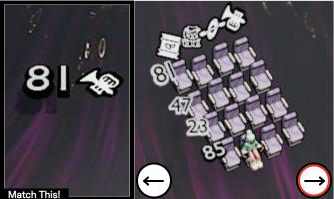
Task: seats
Answer: no